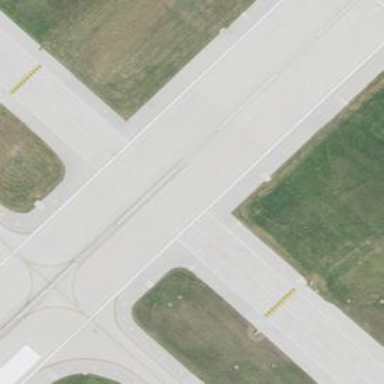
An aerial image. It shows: Asphalt runway at the airport.